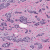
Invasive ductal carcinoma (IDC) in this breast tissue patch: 1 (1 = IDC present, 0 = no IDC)